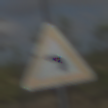
Verkehrszeichen: KurveLinks
Umgebung: Outdoor, Nature
Tageszeit: MorningAfternoon
Wetter: PartlyCloudy
Licht: Natural
Jahreszeit: NotSpecified
Kontrast: HighContrast